Question: In my vimrc file i have this option 'set cursorline'. I want to hide this line if that window is not in focus . Is there an option in vim to do that?
See this
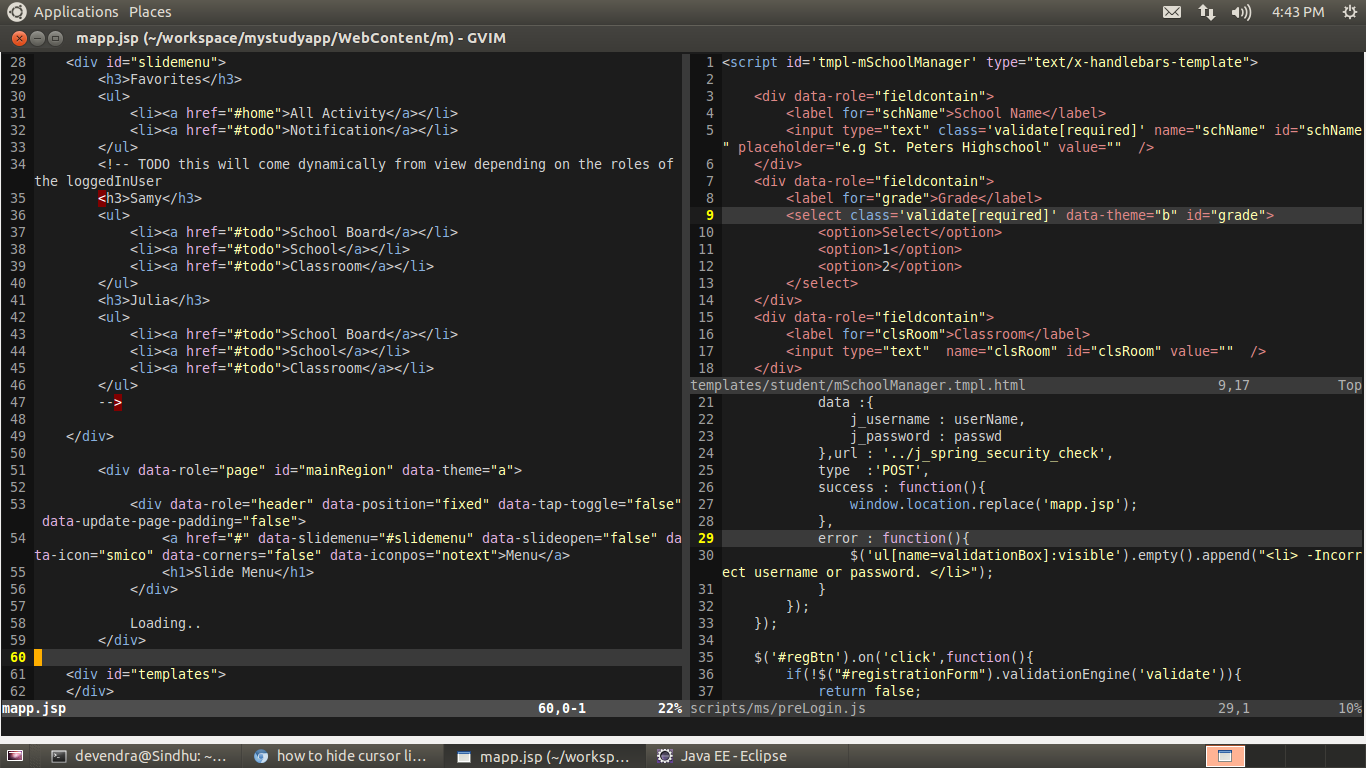
Answer: Essentially, it's just the following autocmds:
'''
augroup CursorLine
au!
au VimEnter * setlocal cursorline
au WinEnter * setlocal cursorline
au BufWinEnter * setlocal cursorline
au WinLeave * setlocal nocursorline
augroup END
'''
But occasionally, you may want to define exceptions (i.e. permanently on or off) for certain windows. That's where my <URL> may be helpful.